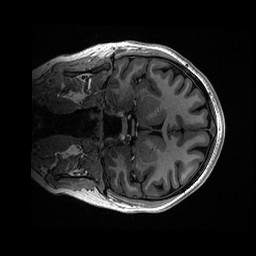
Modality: T1w
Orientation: coronal
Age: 21
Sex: female
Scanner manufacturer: ge
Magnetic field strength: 3 T
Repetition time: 0.006952 s
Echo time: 0.00292 s